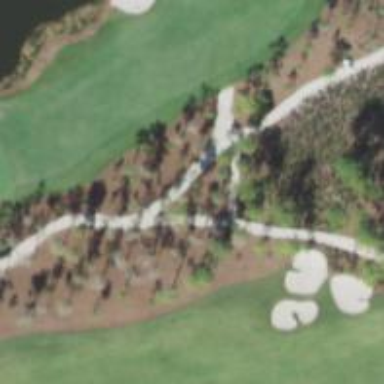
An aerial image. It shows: Footway that serves as golf path.